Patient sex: M
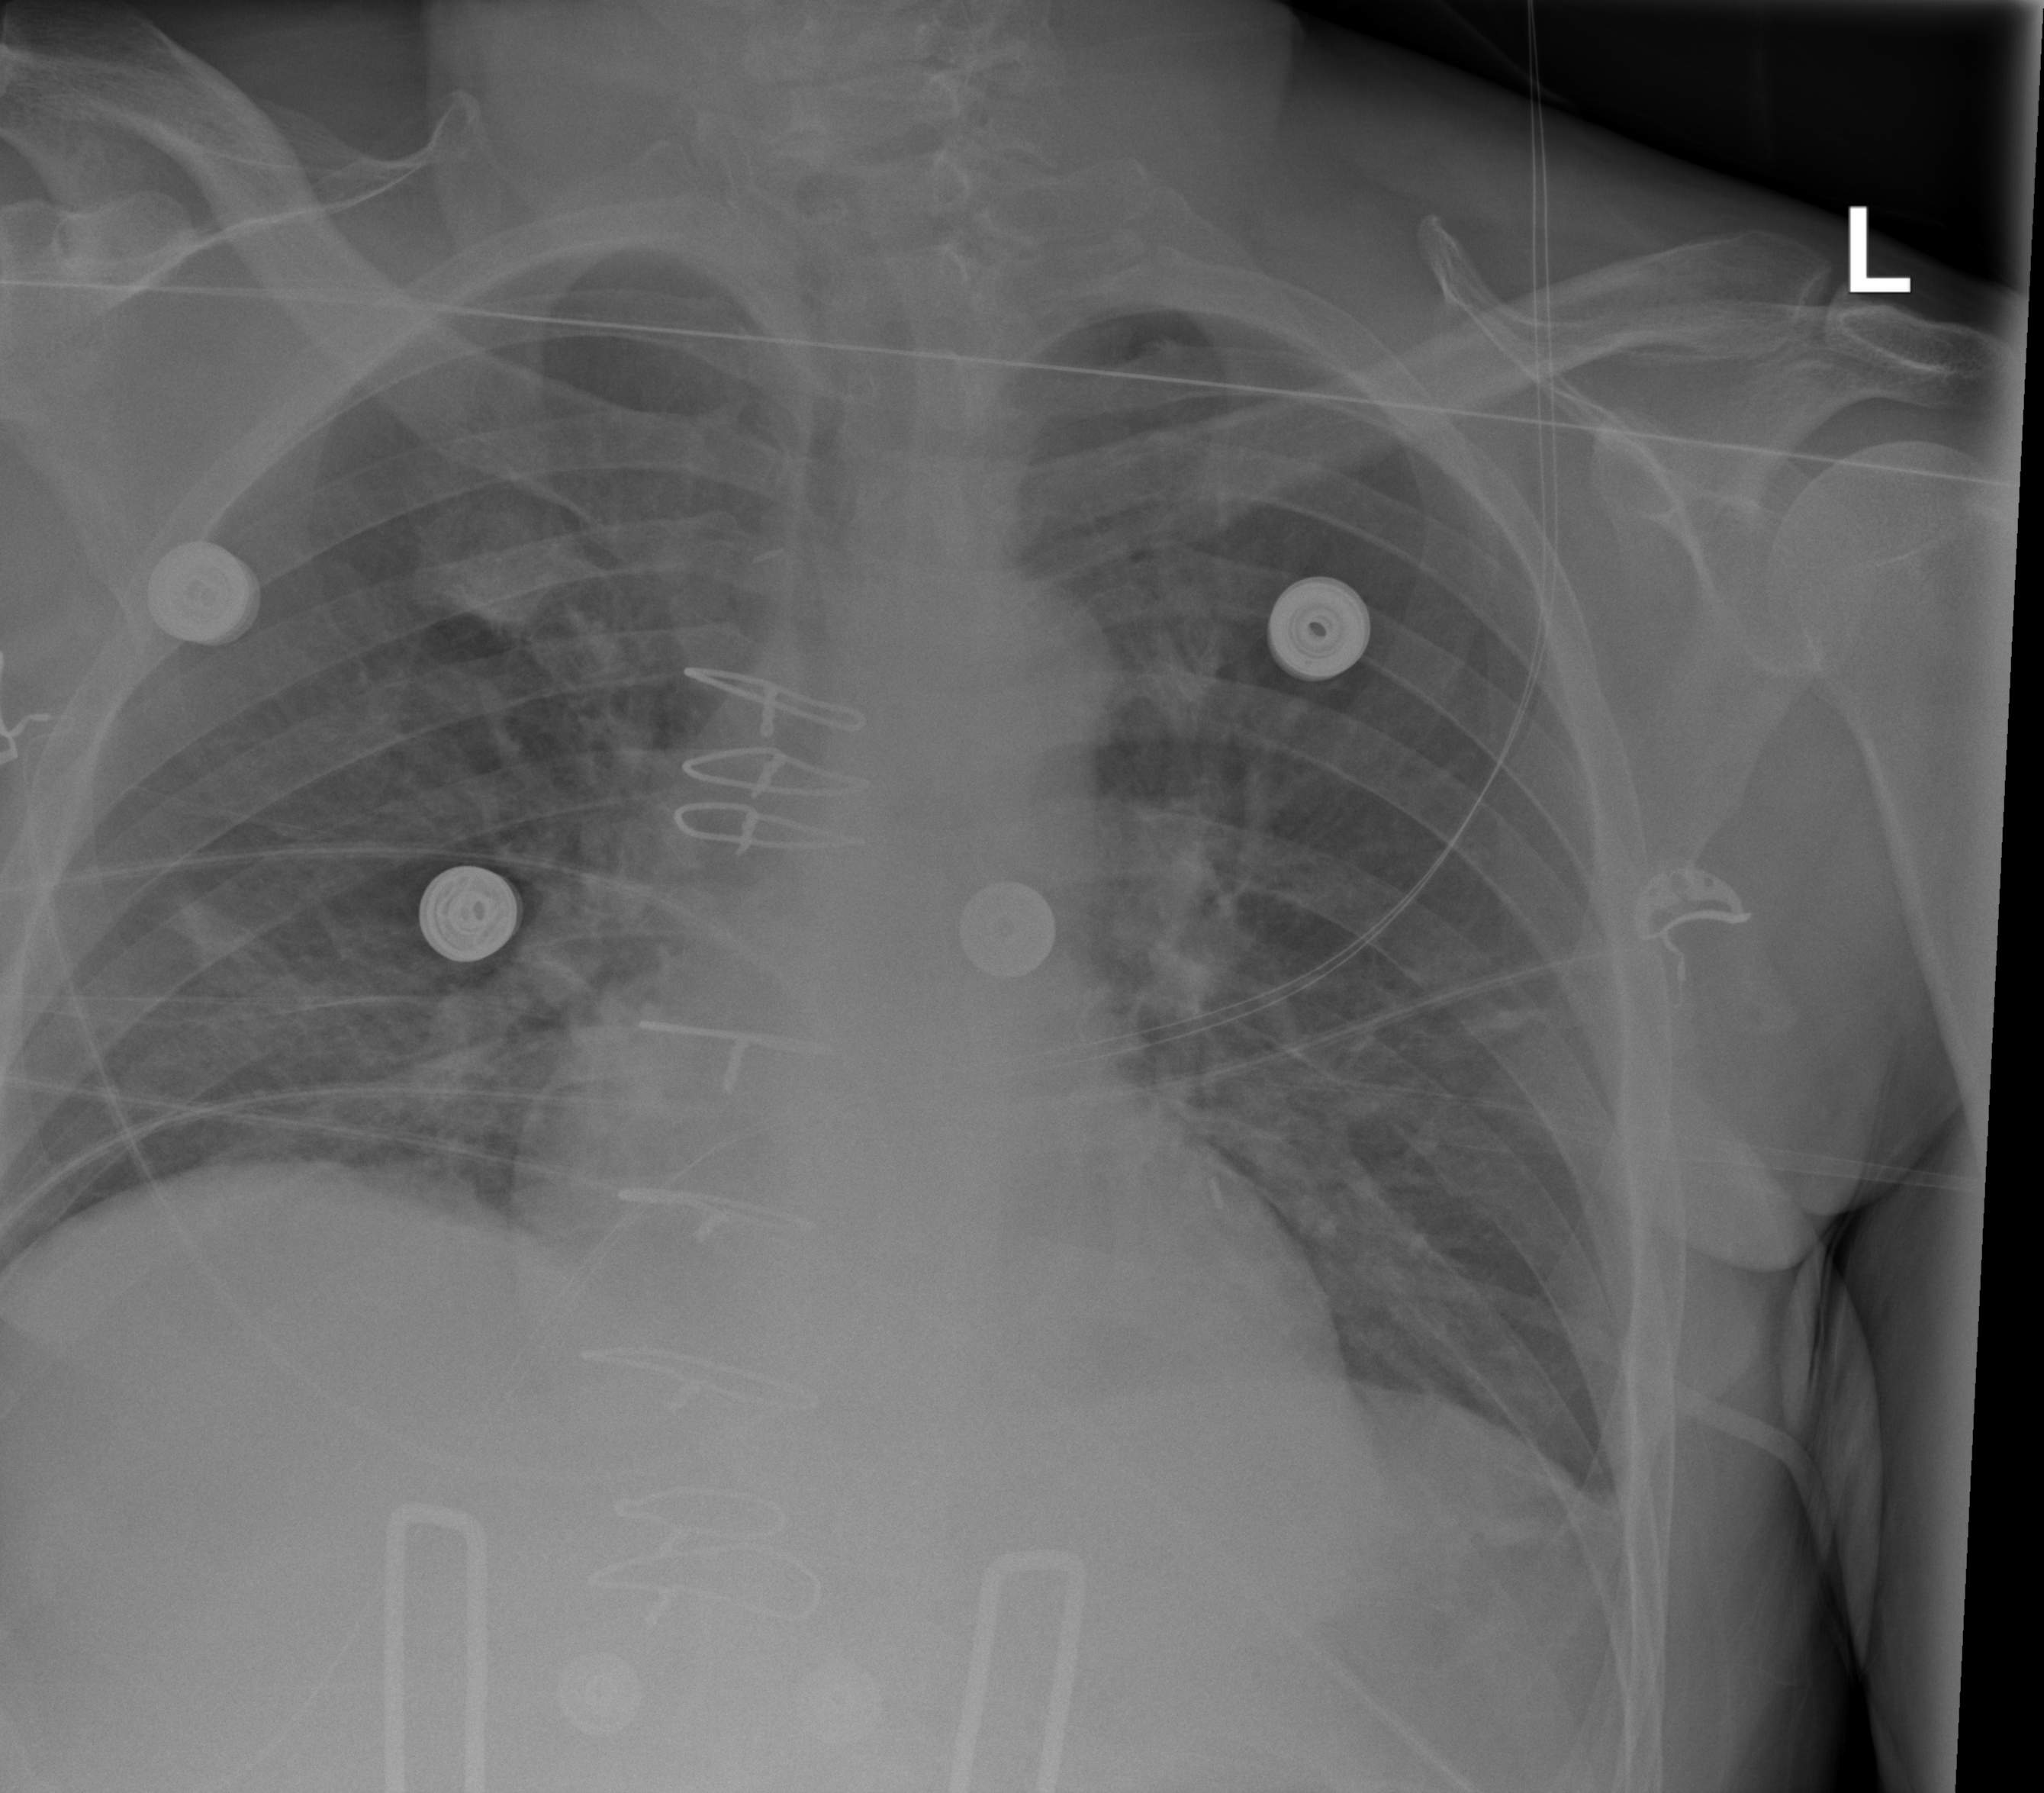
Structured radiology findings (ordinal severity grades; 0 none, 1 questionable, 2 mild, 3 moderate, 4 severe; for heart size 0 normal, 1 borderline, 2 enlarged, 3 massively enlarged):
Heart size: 1
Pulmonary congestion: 1
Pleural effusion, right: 0
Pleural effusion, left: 0
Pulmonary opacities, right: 2
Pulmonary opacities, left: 0
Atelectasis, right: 2
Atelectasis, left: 2